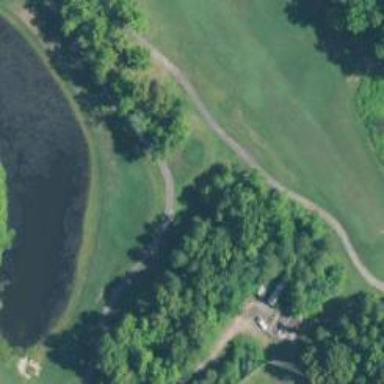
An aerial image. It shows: Service road used as golf cart path.